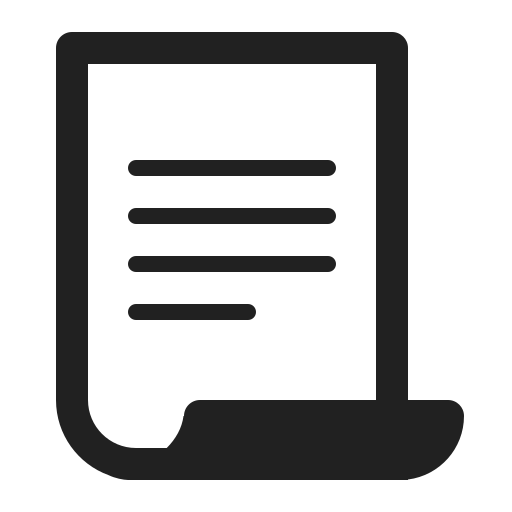
page with curl high contrast